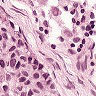
Metastatic tissue present: yes